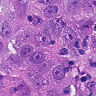
Metastatic tissue present: yes